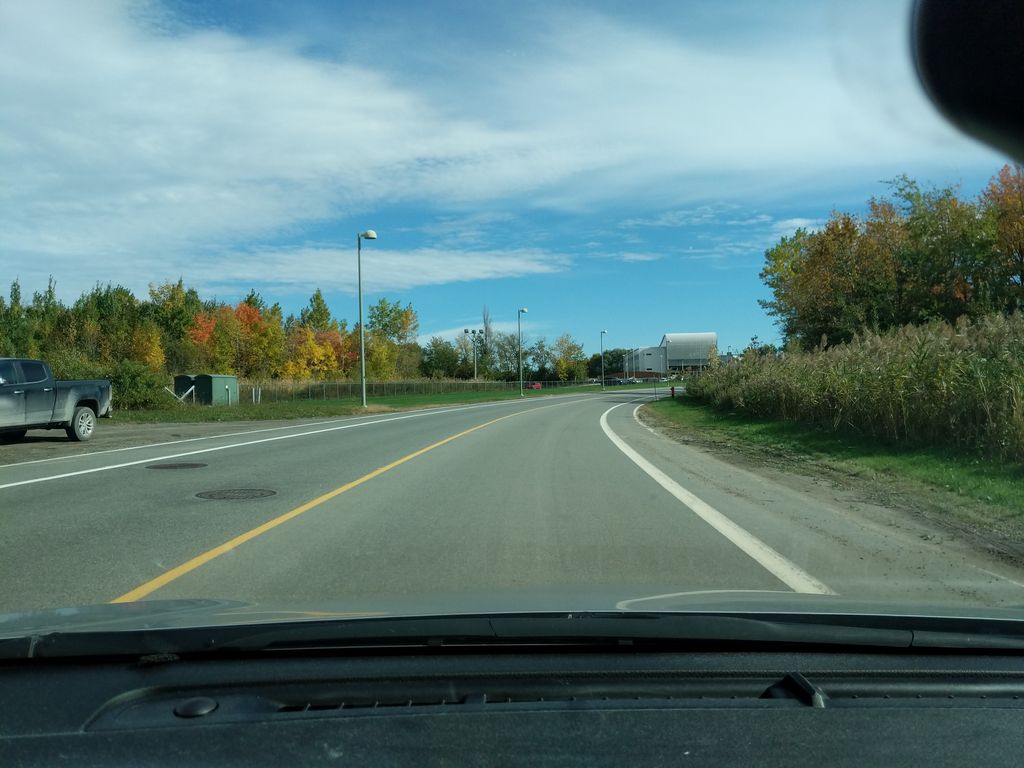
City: quebec_city